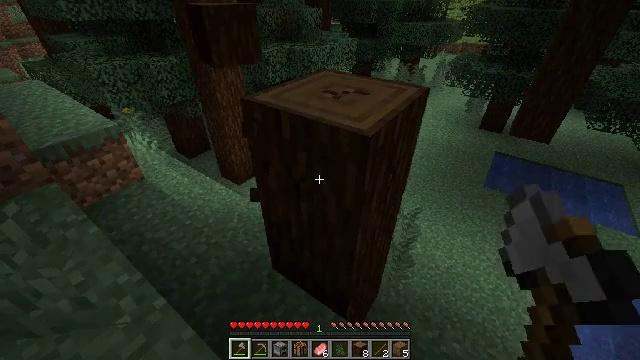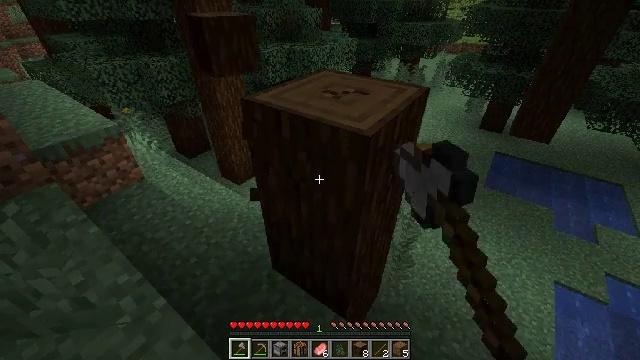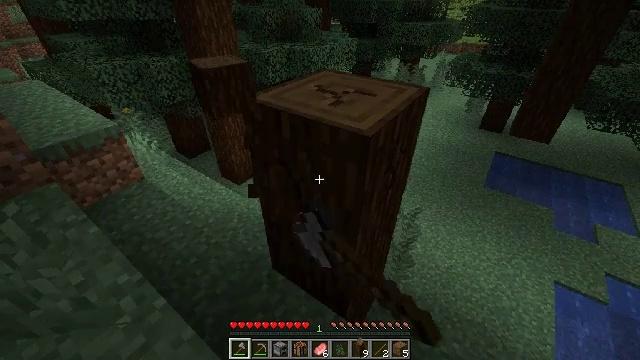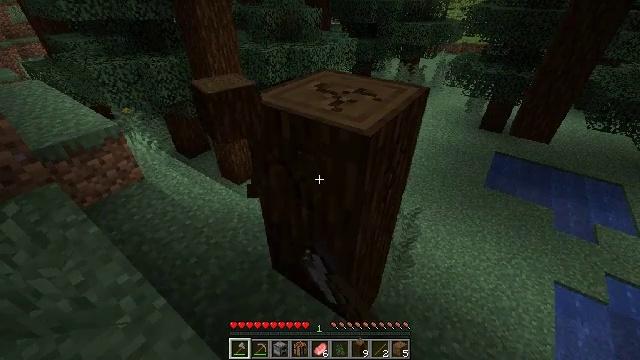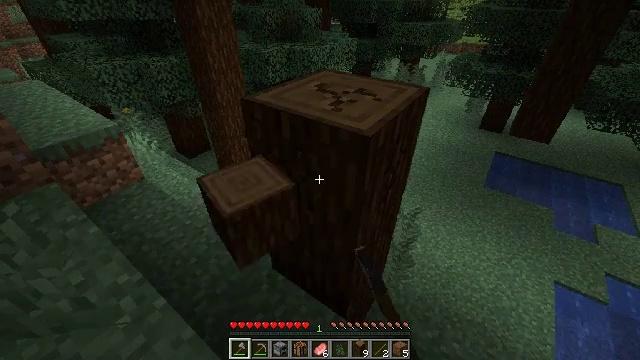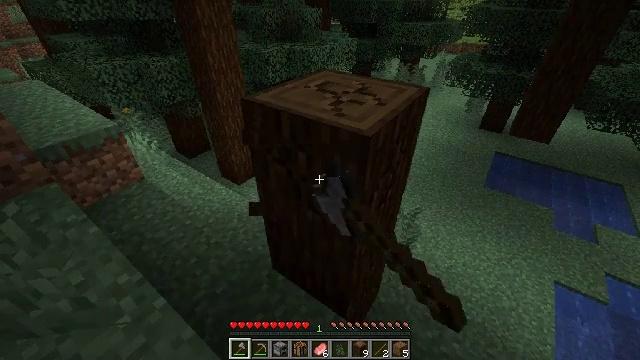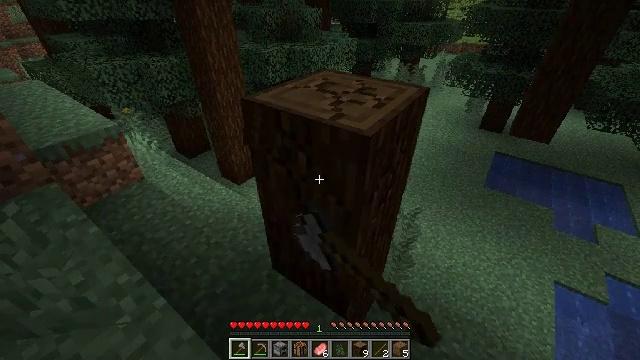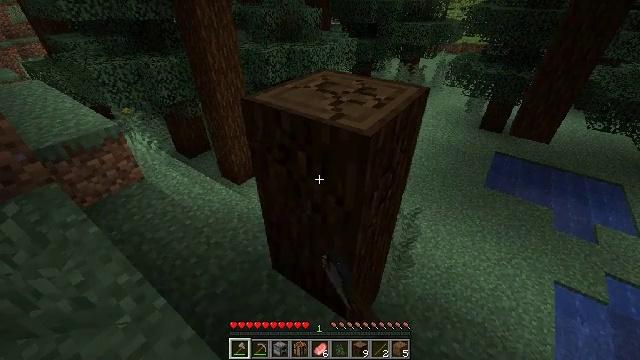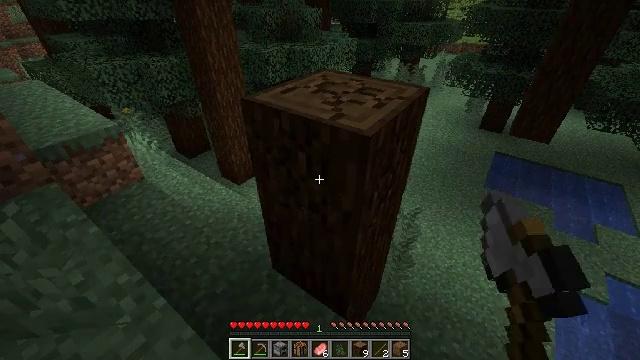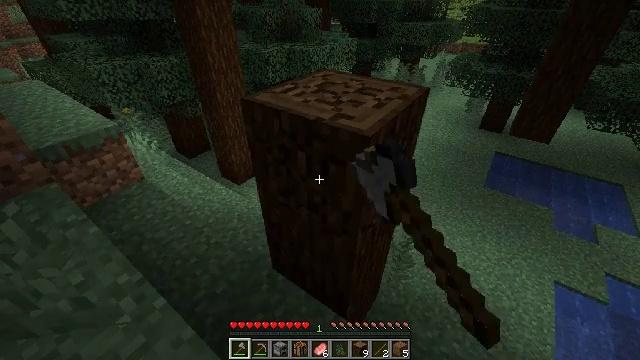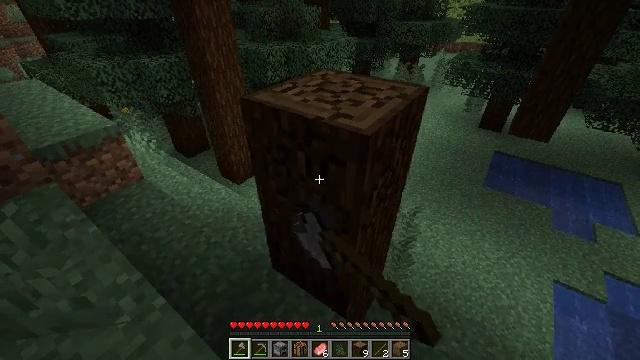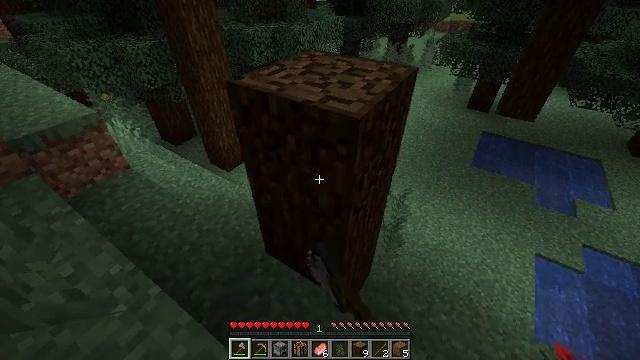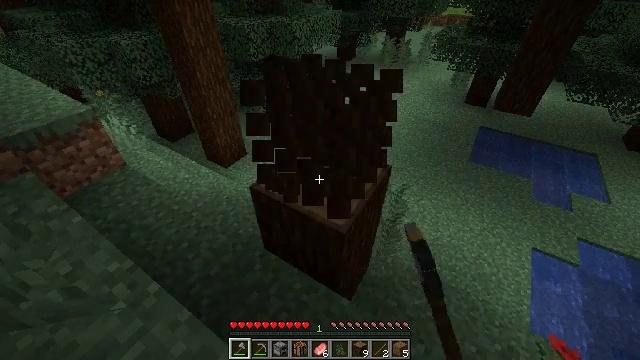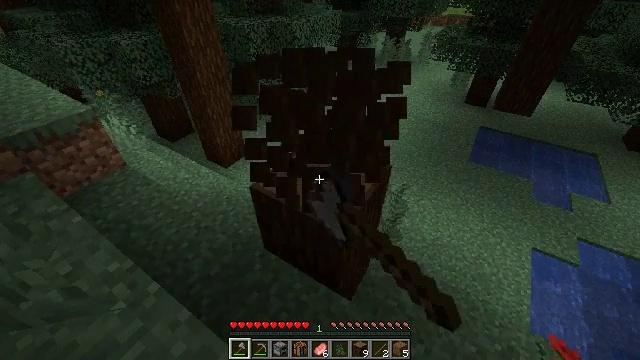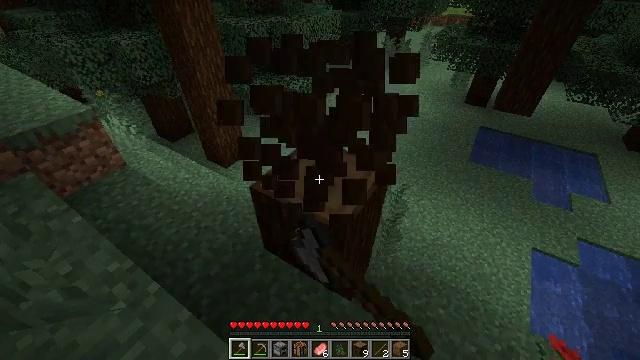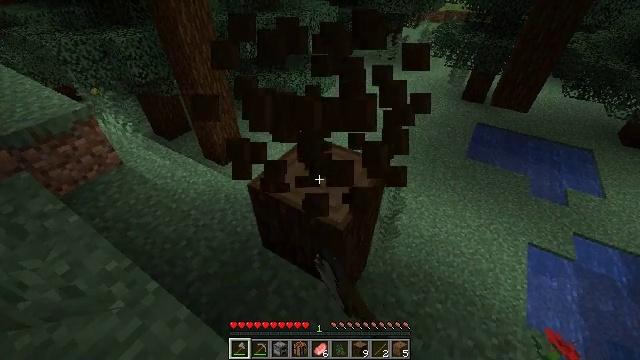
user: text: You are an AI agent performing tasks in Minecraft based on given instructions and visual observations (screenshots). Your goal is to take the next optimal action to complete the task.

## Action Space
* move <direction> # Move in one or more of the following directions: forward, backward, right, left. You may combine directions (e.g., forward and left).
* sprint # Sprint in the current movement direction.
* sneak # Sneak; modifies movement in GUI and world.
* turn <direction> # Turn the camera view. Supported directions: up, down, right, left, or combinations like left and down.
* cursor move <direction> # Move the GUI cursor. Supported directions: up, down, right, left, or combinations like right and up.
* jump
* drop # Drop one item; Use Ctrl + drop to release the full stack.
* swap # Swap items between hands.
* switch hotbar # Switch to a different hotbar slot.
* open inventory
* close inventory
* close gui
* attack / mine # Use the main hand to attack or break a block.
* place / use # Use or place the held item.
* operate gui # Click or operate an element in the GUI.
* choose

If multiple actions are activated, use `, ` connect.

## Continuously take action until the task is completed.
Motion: motion action
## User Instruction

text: Chop down the spruce log.
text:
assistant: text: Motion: attack / mine
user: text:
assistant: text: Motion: attack / mine
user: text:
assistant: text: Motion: attack / mine
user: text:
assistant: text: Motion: attack / mine
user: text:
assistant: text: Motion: attack / mine
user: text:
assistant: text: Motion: attack / mine
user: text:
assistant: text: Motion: attack / mine
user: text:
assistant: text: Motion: attack / mine
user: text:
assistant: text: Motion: attack / mine
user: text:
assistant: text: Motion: attack / mine
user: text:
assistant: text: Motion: turn right and down, attack / mine
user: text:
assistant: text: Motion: attack / mine
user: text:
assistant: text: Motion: attack / mine
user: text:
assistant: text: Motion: attack / mine
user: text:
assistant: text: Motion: attack / mine
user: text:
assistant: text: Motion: attack / mine
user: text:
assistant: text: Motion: attack / mine
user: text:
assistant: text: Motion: attack / mine
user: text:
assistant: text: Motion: attack / mine
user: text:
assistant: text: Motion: attack / mine
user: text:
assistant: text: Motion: attack / mine
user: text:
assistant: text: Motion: attack / mine
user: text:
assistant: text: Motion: attack / mine
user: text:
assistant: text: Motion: attack / mine
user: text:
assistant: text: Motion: attack / mine
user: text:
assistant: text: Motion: attack / mine
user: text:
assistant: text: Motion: attack / mine
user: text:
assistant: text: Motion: attack / mine
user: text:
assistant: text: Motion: attack / mine
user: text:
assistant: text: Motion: attack / mine